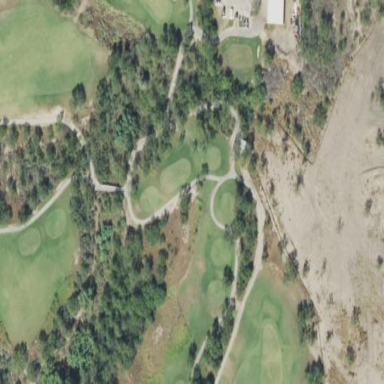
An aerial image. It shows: Rough area in golf course.